Question: How to get picture box image at right side in 'TableLayoutPanel' in c#? At present i am getting two images besides but i don't need. i need only one image to their at extreme right side and i need to remove space between two rows
'''
for (int i = 0, r = 0; i < dt.Rows.Count; i++, r++)
{
PictureBox pb = new PictureBox();
pb.ImageLocation = ../imagesDT/answered.gif
tableLayoutPanel1.Controls.Add(pb);
}
'''
Below is my attached image i am getting issue as described above.
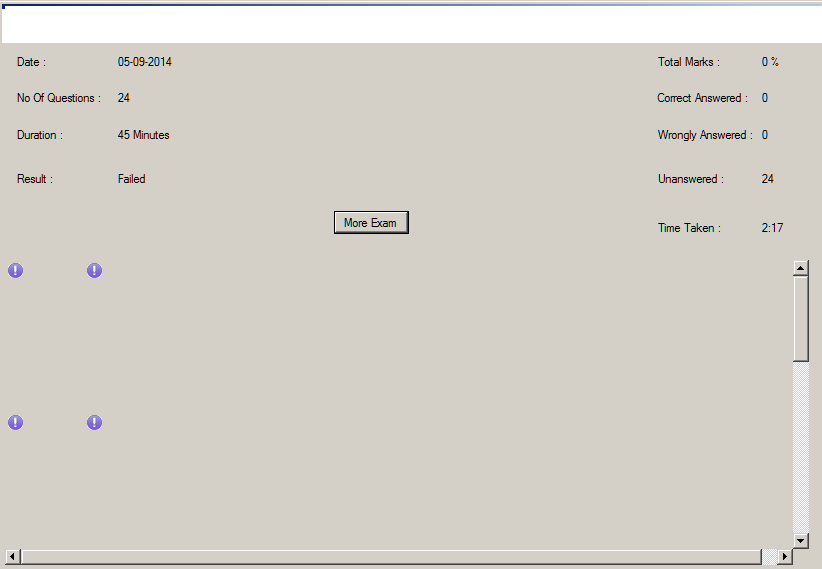
Answer: You need to set the Column and the Row those PictureBoxes shall sit in:
'''
for (int i = 0, r = 0; i < dt.Rows.Count; i++, r++)
{
int maxCol = tableLayoutPanel1.ColumnCount - 1;
PictureBox pb = new PictureBox();
pb.ImageLocation = ../imagesDT/answered.gif
tableLayoutPanel1.Controls.Add(pb);
tableLayoutPanel1.SetRow(pb, i);
tableLayoutPanel1.SetColumn(pb, maxCol );
}
'''
You can get the columns' Widths and the rows' Heights like this:
'''
var widths = tableLayoutPanel1.GetColumnWidths();
var heights = tableLayoutPanel1.GetRowHeights();
'''
You can fine-tune the position by setting Margins, e.g.:
'''
pb.Margin = New Padding(50, 20, 0, 0);
'''
To change the Heights of the Rows you can either use the Designer or you'll can set its Height in the RowStyle of each Row:
'''
tableLayoutPanel1.RowStyles[row].SizeType = SizeType.Absolute;
tableLayoutPanel1.RowStyles[row].Height = newHeight;
'''
To make your table layout visible during your tests you may want to insert code like this in the 'CellPaint' event:
'''
private void tableLayoutPanel1_CellPaint(object sender, TableLayoutCellPaintEventArgs e)
{
Random R = new Random(1 + e.Row * 3 + e.Column * 7);
using (SolidBrush brush = new SolidBrush(
Color.FromArgb(99, Color.FromArgb( R.Next(123456789)))))
e.Graphics.FillRectangle(brush, e.CellBounds);
}
'''